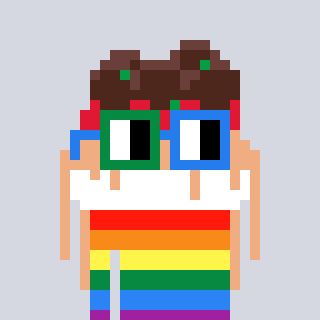
a pixel art character with square green and blue glasses, a spaghetti-shaped head and a darkbrown-colored body on a cool background